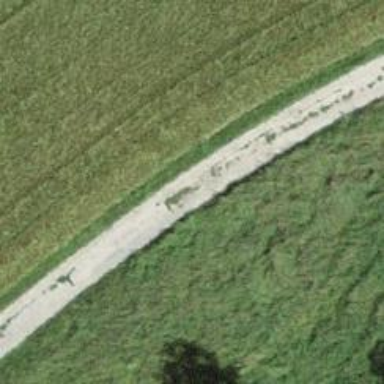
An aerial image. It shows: Track with fine gravel surface of grade2.